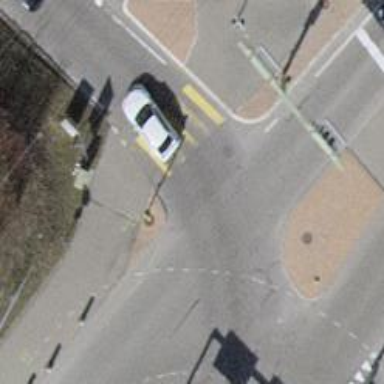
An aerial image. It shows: Road with traffic signals.